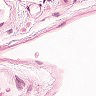
Metastatic tissue present: no